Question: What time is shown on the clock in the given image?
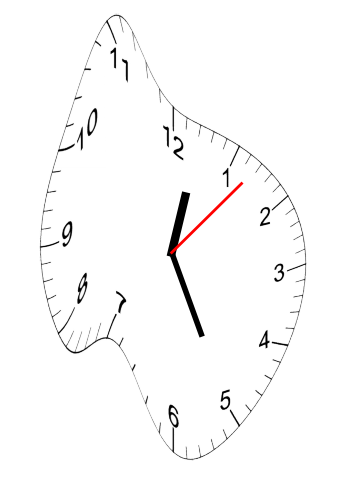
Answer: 12:25:07